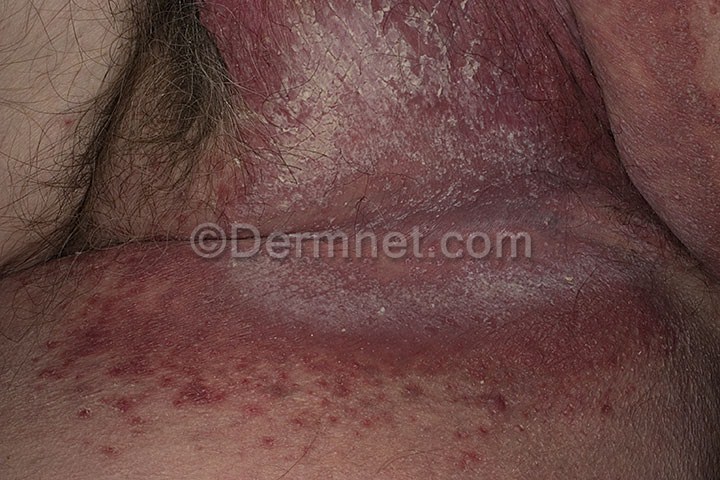
Disease: Tinea Ringworm Candidiasis and other Fungal Infections